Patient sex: M
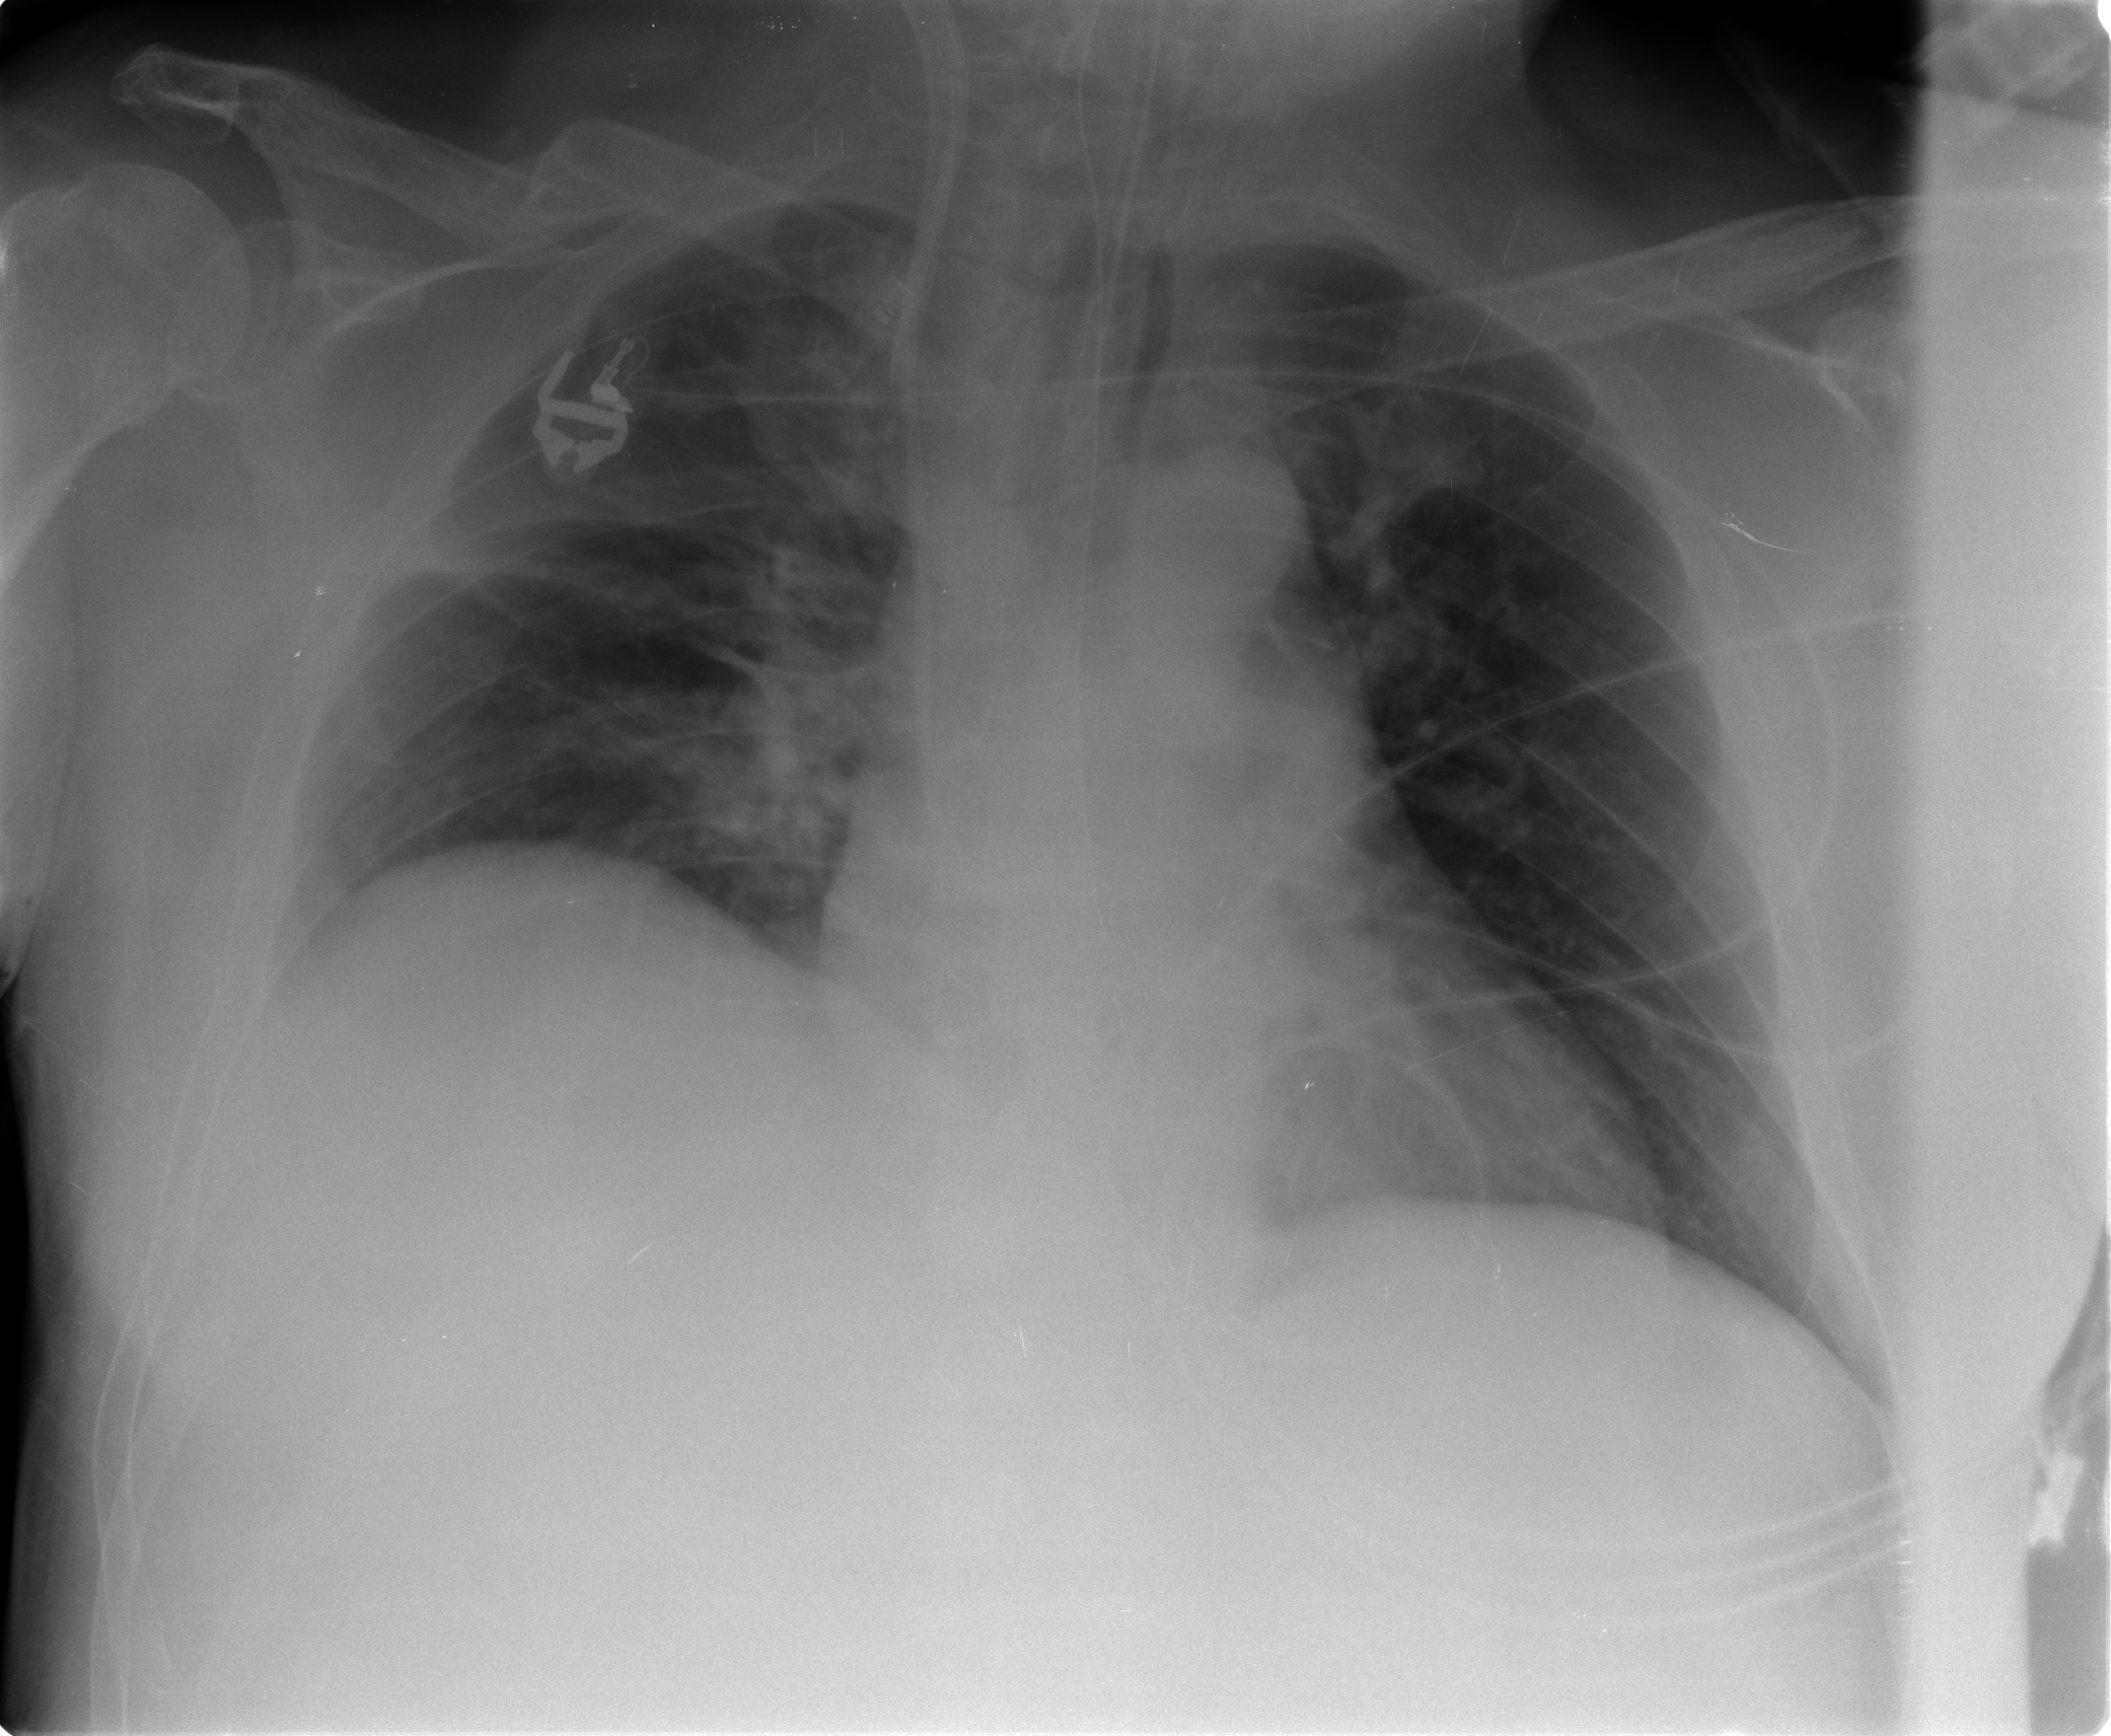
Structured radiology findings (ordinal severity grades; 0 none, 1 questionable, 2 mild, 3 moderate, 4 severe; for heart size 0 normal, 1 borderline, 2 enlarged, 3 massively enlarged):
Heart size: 0
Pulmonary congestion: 1
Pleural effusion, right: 0
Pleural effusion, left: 0
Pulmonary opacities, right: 0
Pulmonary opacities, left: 0
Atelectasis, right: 2
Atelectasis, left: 2